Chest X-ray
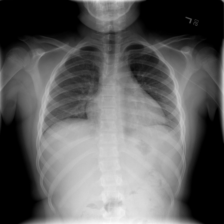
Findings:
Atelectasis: negative
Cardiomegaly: negative
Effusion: negative
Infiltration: negative
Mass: negative
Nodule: negative
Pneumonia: negative
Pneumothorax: negative
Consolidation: negative
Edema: negative
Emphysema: negative
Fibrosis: negative
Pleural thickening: negative
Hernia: negative